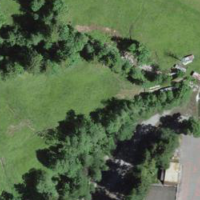
EUNIS habitat code: 24
Species observed at this site:
Bistorta officinalis